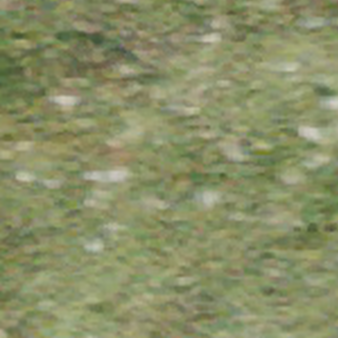
Label: other